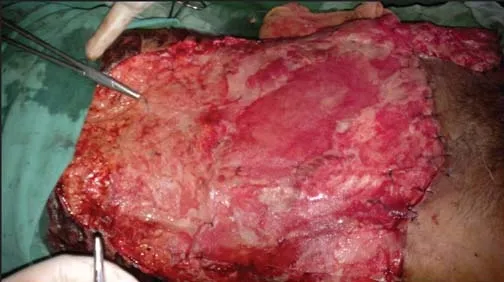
Image showing vicryl meshes being put over granulation tissue after the second stage operation.
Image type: medical_photograph (other_medical_photograph)